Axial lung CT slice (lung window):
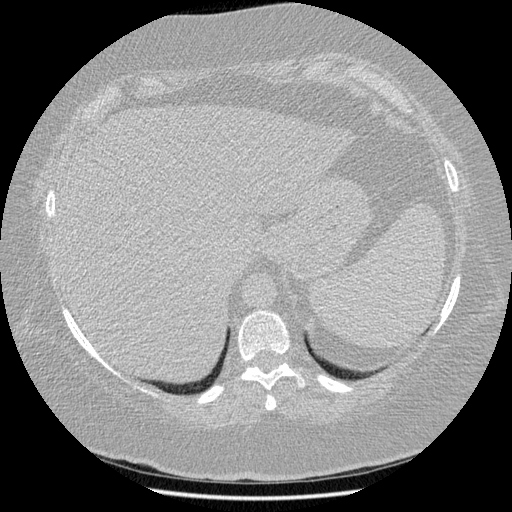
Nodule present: no